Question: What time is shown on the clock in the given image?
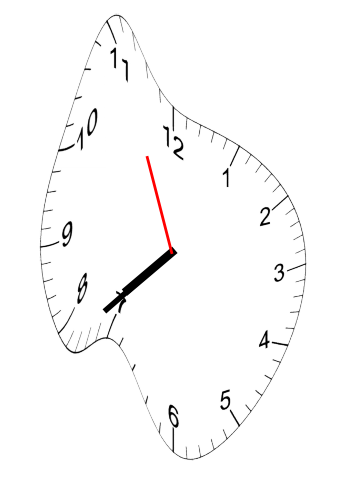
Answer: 07:37:56